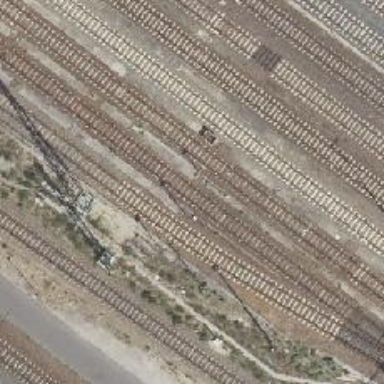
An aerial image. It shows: Railway signal.